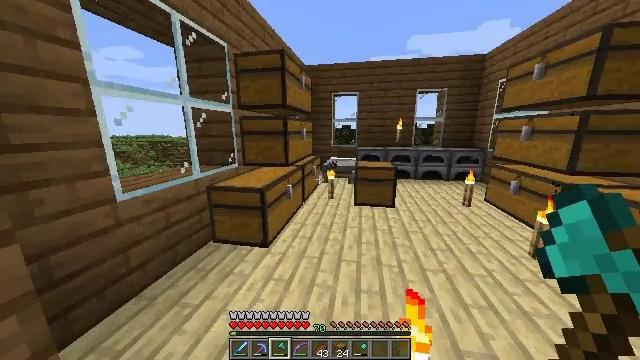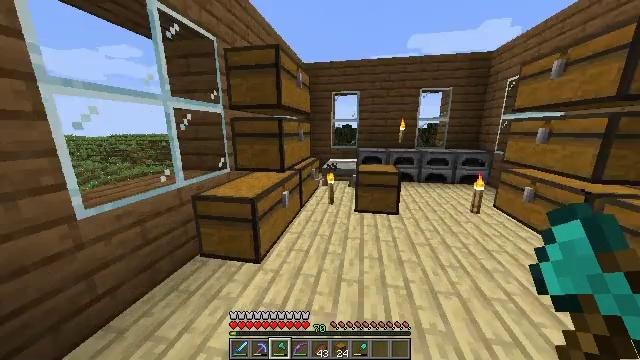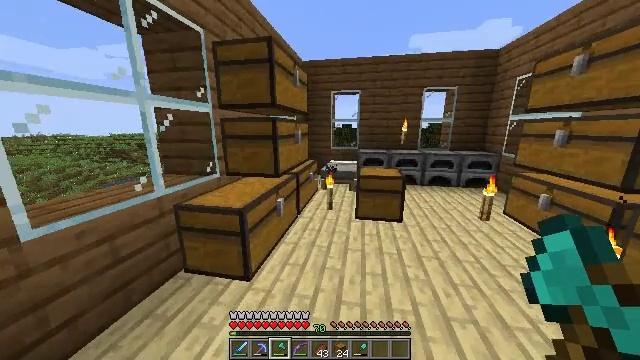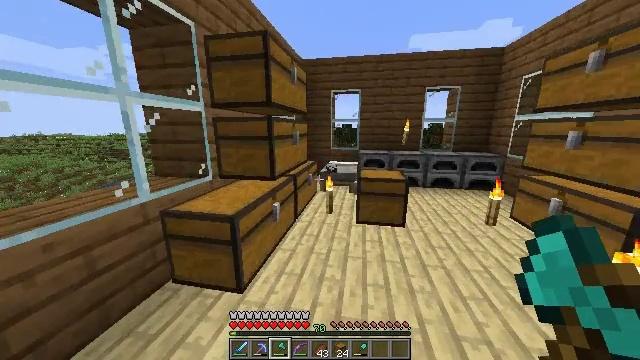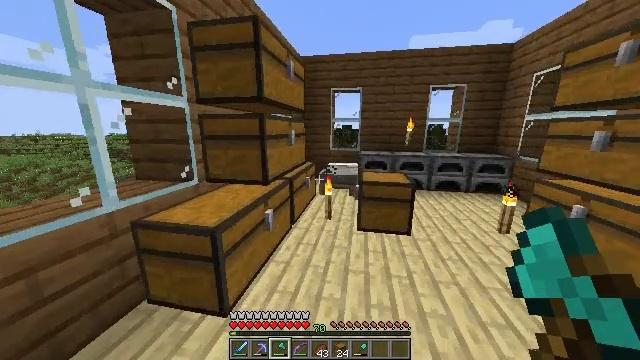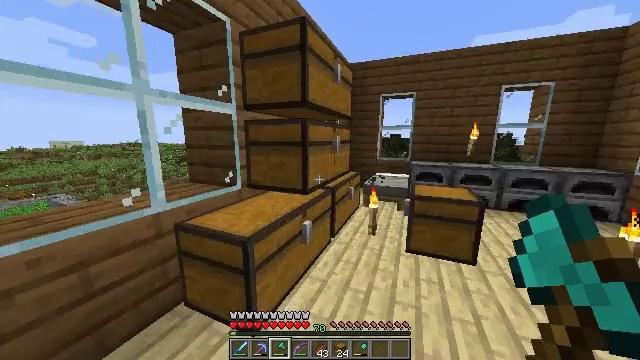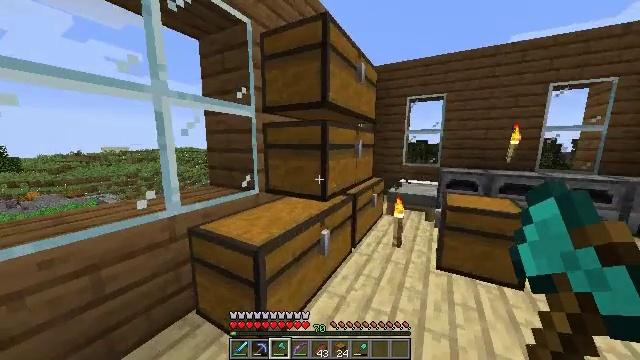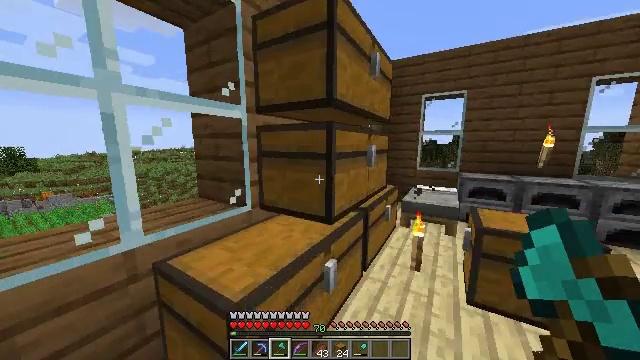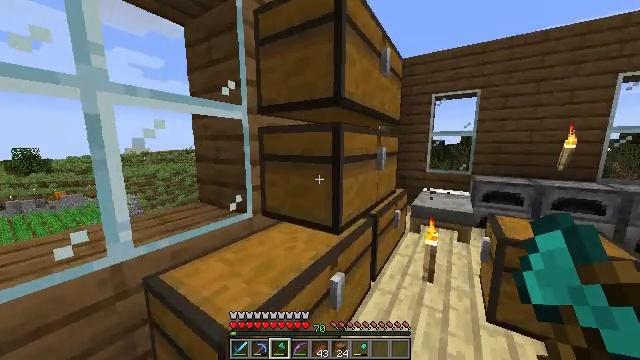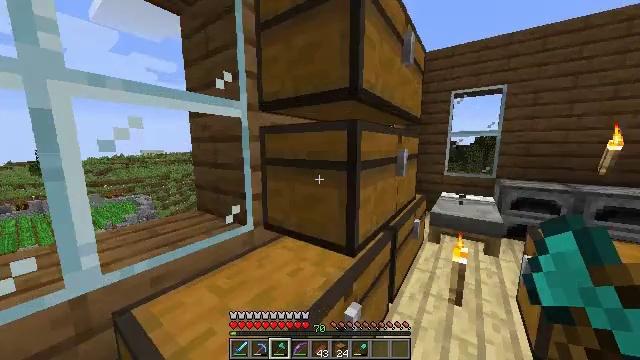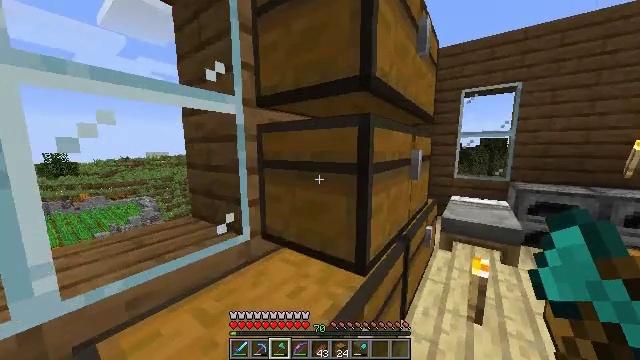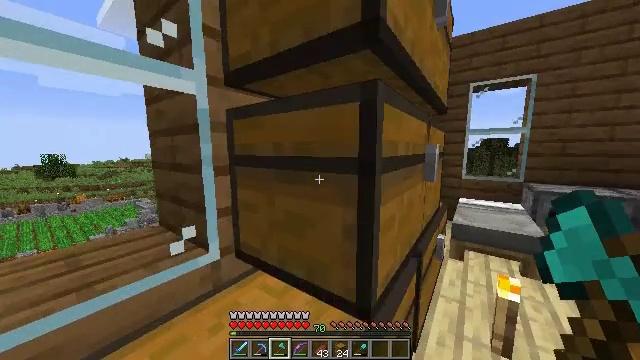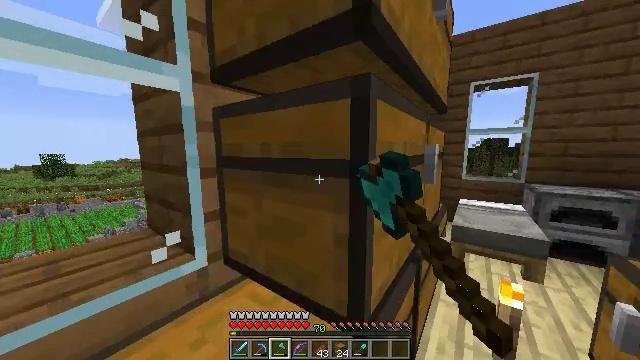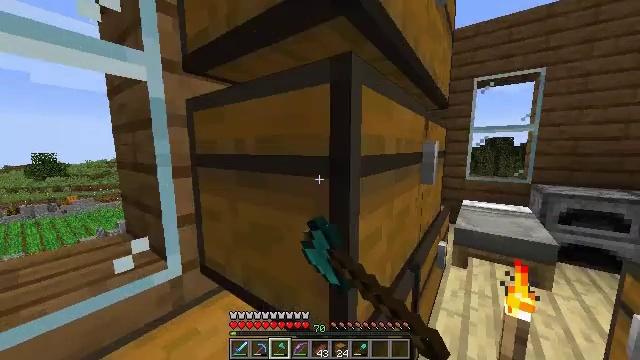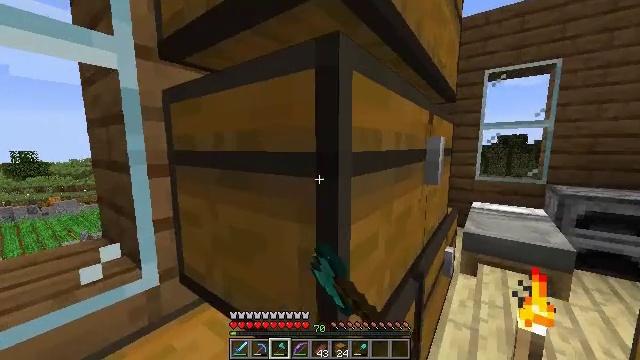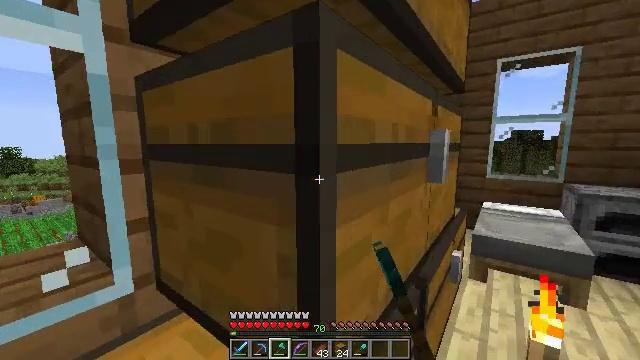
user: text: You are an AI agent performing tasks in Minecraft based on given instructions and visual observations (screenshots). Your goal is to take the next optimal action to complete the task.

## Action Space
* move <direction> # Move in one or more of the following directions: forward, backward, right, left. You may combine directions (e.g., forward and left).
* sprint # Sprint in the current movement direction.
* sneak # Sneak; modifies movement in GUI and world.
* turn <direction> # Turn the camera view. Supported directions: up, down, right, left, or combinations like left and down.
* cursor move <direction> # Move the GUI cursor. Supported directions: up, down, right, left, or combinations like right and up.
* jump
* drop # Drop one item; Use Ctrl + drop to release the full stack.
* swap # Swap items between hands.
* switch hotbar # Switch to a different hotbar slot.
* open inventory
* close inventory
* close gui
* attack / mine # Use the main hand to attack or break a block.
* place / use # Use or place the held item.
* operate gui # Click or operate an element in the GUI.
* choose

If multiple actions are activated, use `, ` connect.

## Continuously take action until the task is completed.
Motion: motion action
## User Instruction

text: Mine a chest to move it.
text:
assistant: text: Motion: move forward, sprint
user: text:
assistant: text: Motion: move forward, sprint
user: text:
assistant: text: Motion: move forward, sprint
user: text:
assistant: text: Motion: move forward, sprint
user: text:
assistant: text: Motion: move forward, sprint, turn left and up
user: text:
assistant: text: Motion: move forward, sprint, turn left and up
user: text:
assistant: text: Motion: move forward, sprint, turn left
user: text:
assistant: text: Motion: move forward, sprint, turn left
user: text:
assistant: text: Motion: move forward, sprint, turn left
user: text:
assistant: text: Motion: move forward, sprint
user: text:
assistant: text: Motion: move forward, use / place
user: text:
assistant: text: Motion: use / place
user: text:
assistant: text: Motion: use / place
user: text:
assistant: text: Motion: no_op
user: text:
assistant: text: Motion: no_op
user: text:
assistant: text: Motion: no_op
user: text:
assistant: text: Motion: no_op
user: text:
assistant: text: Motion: no_op
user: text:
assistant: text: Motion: no_op
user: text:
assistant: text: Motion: no_op
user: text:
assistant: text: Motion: no_op
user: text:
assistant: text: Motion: no_op
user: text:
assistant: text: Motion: no_op
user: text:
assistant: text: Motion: no_op
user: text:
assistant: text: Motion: attack / mine
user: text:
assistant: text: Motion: turn right, attack / mine
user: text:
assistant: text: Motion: turn right, attack / mine
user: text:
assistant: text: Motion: turn right and up, attack / mine
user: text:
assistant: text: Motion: turn right and up, attack / mine
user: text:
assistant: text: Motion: turn right and up, attack / mine